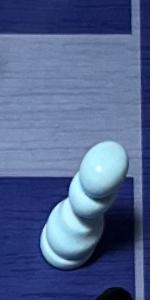
Label: Pawn_White